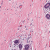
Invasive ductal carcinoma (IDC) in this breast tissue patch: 0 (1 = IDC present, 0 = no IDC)